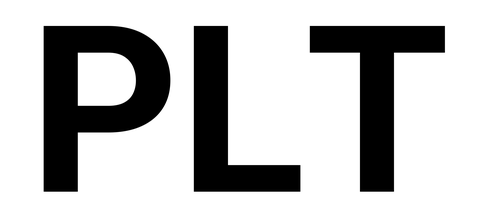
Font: Roboto_Bold